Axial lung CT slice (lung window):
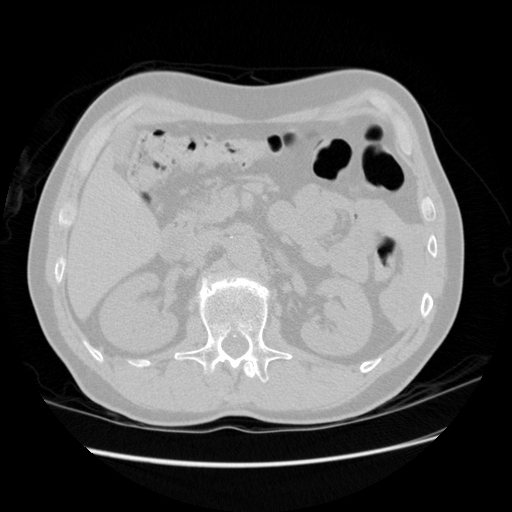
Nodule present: no